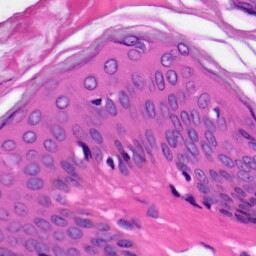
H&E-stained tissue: Skin